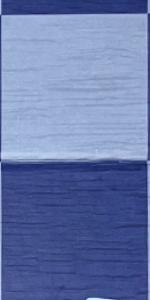
Label: Empty